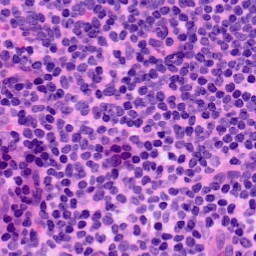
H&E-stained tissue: LymphNode